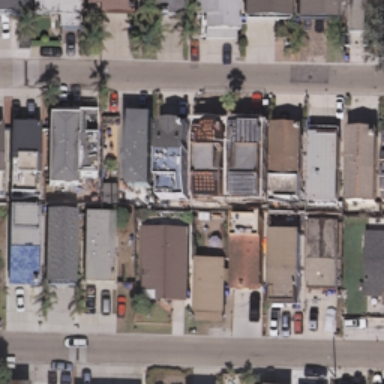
This is a dense residential area with houses and roads .